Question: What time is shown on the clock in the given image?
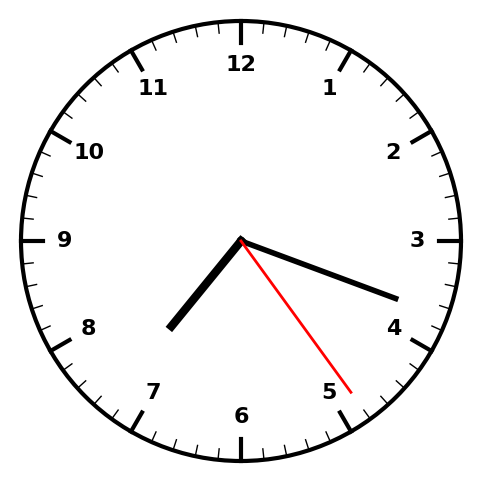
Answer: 07:18:24